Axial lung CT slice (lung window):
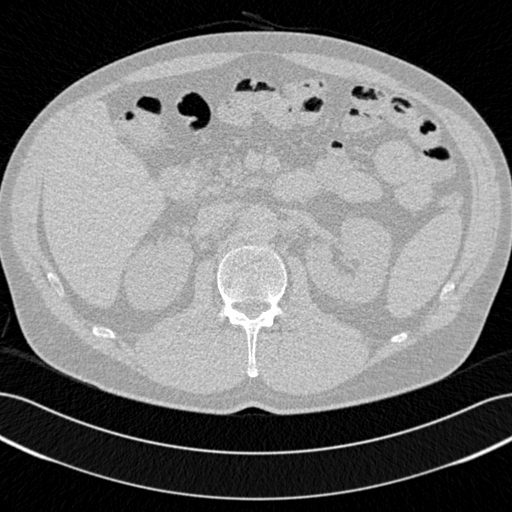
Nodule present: no